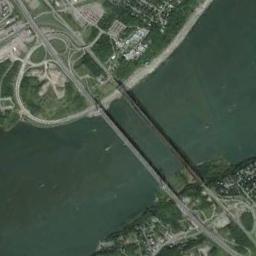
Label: bridge